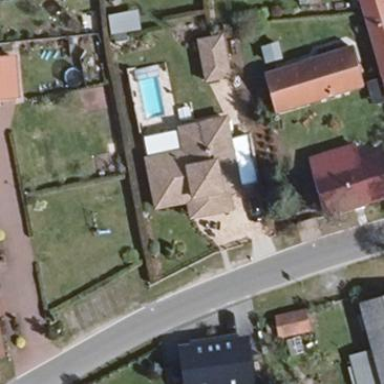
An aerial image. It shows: Building with hipped roof.